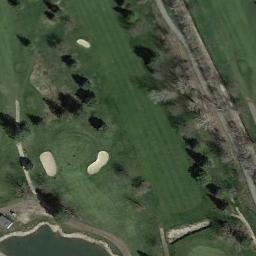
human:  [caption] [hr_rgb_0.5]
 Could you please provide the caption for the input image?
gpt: There are two parallel paths from top left to bottom right .

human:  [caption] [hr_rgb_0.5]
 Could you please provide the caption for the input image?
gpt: The golf course has a putting green, Some fairways, Roads, Barrier trees and sandpits .

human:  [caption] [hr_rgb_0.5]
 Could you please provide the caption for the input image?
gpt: A lot of  trees are beside the golf course .

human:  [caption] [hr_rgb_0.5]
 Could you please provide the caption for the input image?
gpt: There are several bunkers and lakes and a few paths and many trees on a large green lawn on the golf course .

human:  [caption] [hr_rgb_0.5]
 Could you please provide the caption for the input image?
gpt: There are three bunkers with some trees around on the golf course .